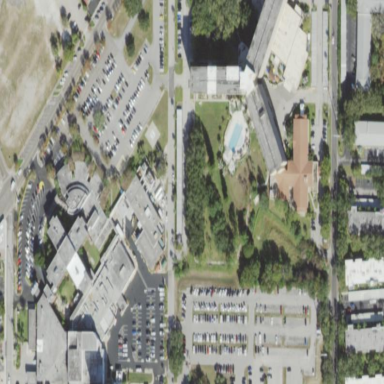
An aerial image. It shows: Healthcare facility identified as hospital.